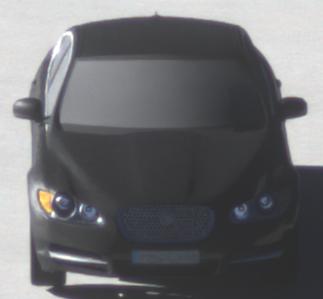
Make: Jaguar
Model: XF 3.0 V6
Detailed model: XF (X250) Limousine
Model produced from: 2010/02
Model produced until: 2010/10
Doors: 4
Color: black
Road condition: dry road
Daytime: sunrise or sunset
Contrast: medium contrast